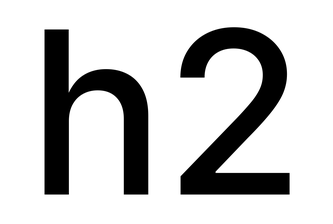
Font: Inter_Medium